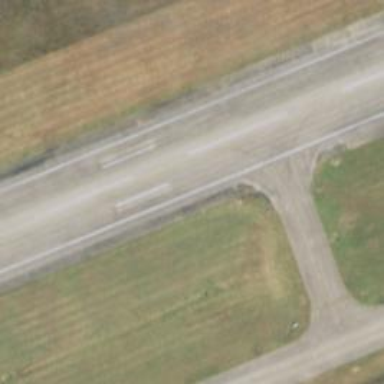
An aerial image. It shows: View of taxiway at the airport.